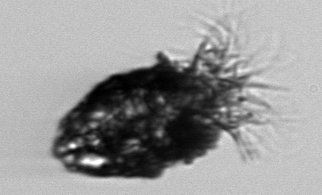
Label: Stenosemella_pacifica